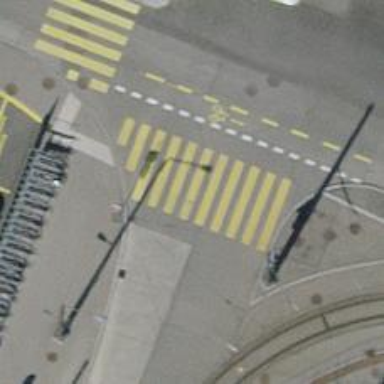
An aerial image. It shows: Uncontrolled zebra crossing on the road.